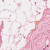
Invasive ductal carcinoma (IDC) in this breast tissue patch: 0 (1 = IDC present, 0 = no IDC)